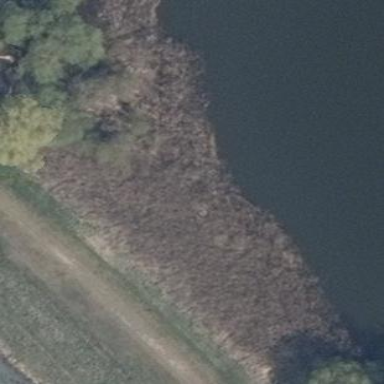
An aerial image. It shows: Wetland area dominated by reedbeds.